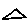
Label: triangle